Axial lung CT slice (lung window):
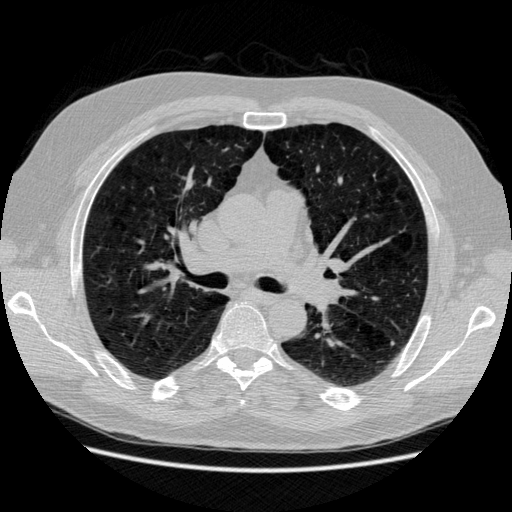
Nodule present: no